Question: I'm using Eclipse to develop Android apps, using the emulator (with an image of Intel x86 for the Google API in 4.1.2) and the phone is upside down and "inside in", like this:

Any idea about why and how to fix it please?
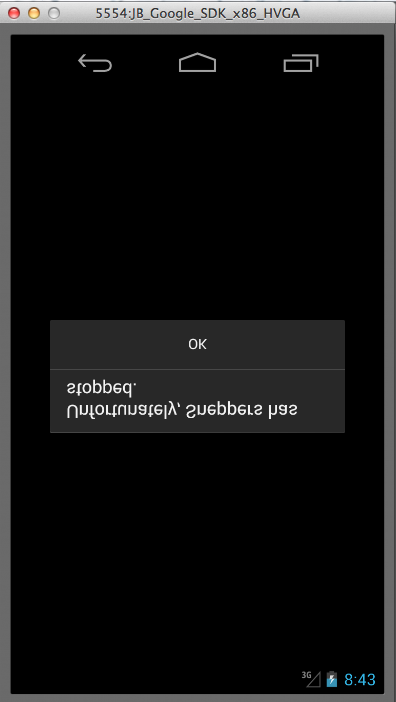
Answer: Try rotating the emulator by
> Ctrl + F12
if the characters are still inverted then disable GPU emulation in avd settings